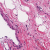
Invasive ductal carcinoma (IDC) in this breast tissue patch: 0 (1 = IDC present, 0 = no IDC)